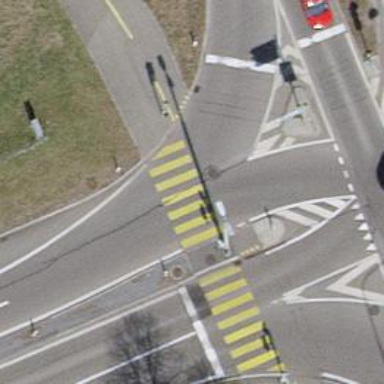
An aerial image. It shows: Crossing with traffic signals.